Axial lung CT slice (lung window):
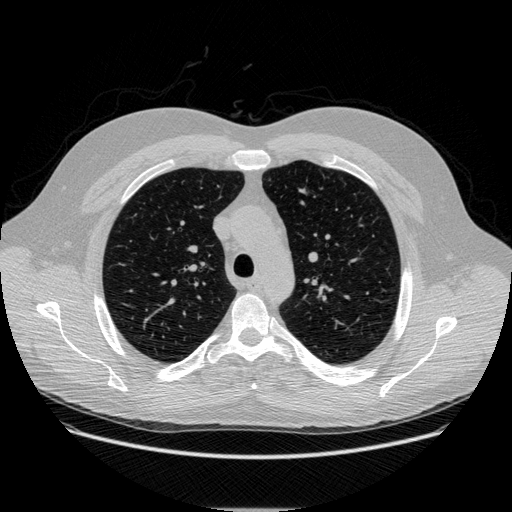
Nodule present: no